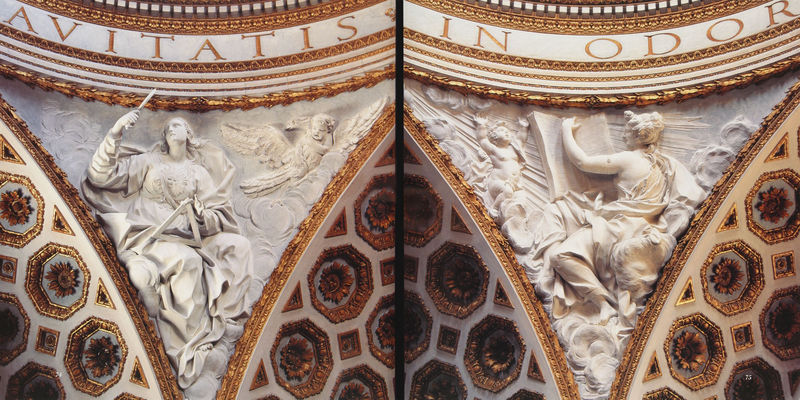
Titel: Kuppel der Cappella Corsini, I doni dello Spirito Santo
Künstler: Agostino Corsini
Standort: Rom, S. Giovanni in Laterano (EU - I - Latium)
Schlagwörter: feder, flügel, gott, hand, wolken, dreieck, blume, finger, marmor, weiss, rosen, ornament, architektur, arm, barock, federn, kleidung, bild, hände, kirche, sonne, figur, gewand, gold, decke, kind, engel, putto, skulptur, relief, schrift, figuren, kuppel, inschrift, dekor, stuck, bildhauerei, zeigen, foto, fotografie, gewölbe, buch, strahlen, allegorie, kunst, altar, skulpturen, rosette, dolch, kasetten, kassetten, heilige, fresko, heilig, putti, rosetten, latein, decken, bch, golt, triangel, cherubin, figer, gold weiss, odor, avitatis, in odor, frekse